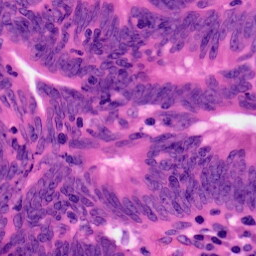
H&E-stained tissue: Colon